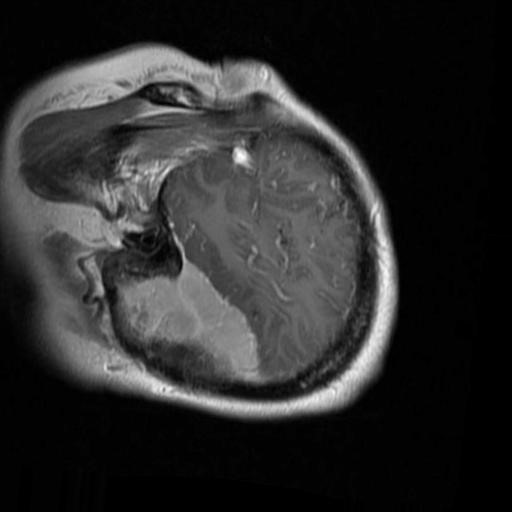
Label: brain_menin